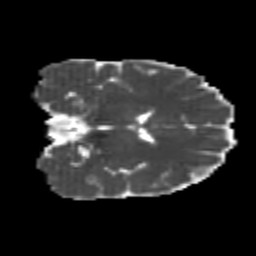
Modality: MD
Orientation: coronal
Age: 23
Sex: female
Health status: healthy
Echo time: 0.074 s